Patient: sex M, age 55
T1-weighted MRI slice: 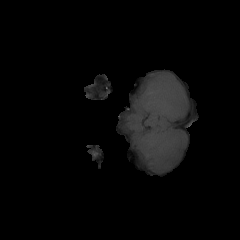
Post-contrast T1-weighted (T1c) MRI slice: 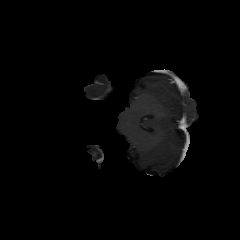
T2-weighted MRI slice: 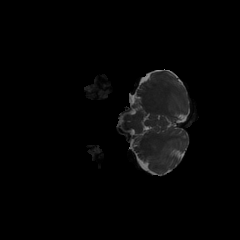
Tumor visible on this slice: no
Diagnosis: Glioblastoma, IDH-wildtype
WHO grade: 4